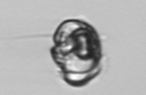
Label: Proterythropsis